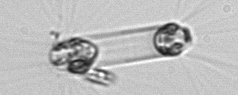
Label: Corethron_hystrix